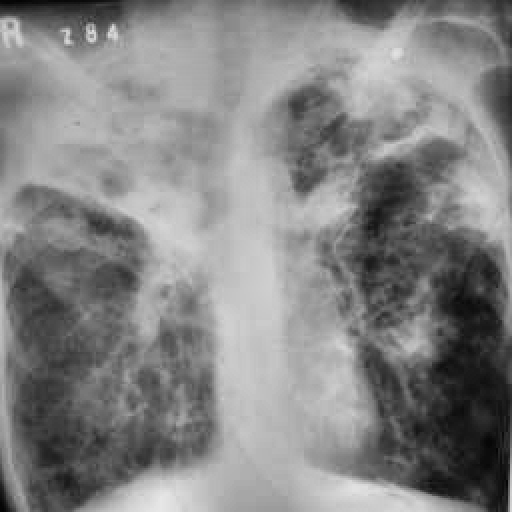
Finding: TUBERCULOSIS